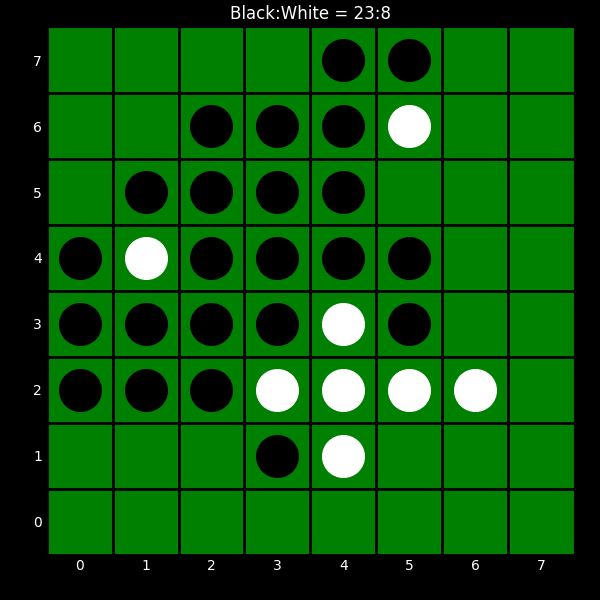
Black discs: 23
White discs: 8